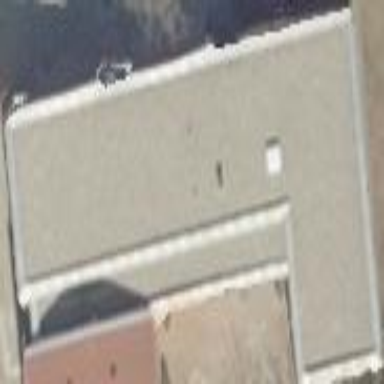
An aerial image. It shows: School building.